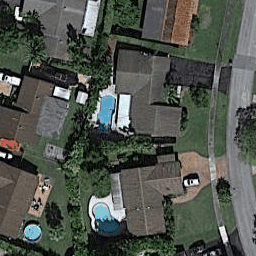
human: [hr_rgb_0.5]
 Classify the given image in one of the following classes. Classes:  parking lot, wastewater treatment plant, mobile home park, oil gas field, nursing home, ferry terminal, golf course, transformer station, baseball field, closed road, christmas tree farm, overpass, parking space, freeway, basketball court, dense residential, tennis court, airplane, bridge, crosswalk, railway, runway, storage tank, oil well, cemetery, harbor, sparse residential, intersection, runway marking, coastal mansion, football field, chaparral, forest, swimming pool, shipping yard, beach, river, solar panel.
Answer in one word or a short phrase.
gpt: dense residential